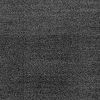
Atmospheric dust classification: dusty